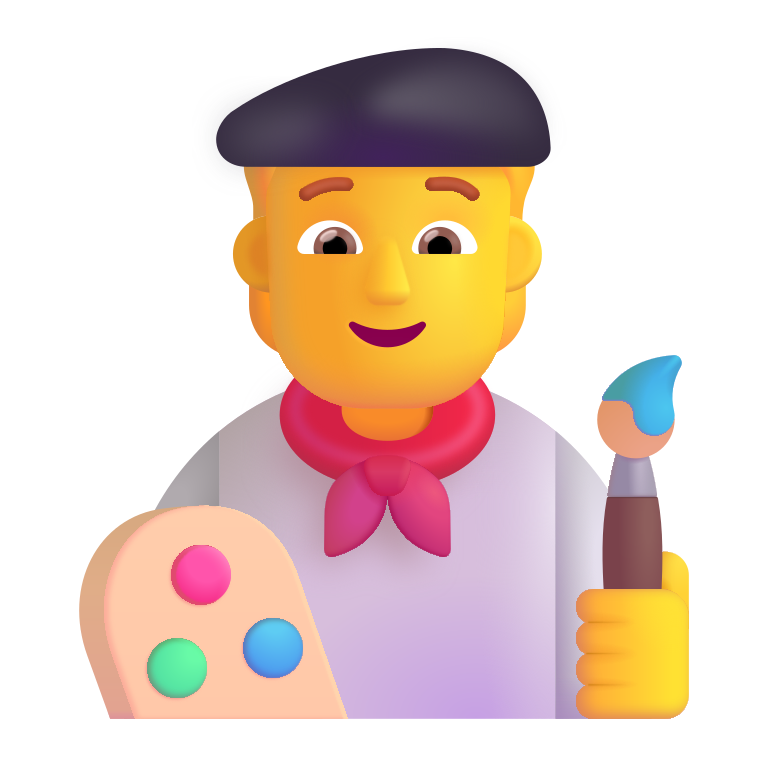
artist color default